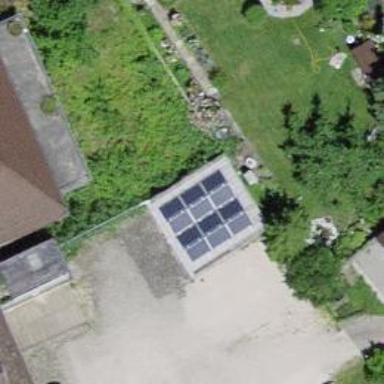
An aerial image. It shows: Garage.